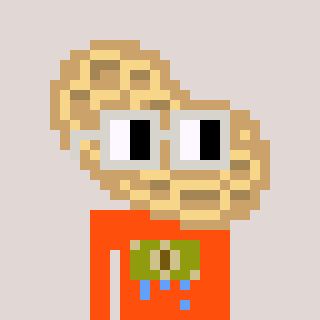
a pixel art character with square light gray glasses, a peanut-shaped head and a orange-colored body on a warm background